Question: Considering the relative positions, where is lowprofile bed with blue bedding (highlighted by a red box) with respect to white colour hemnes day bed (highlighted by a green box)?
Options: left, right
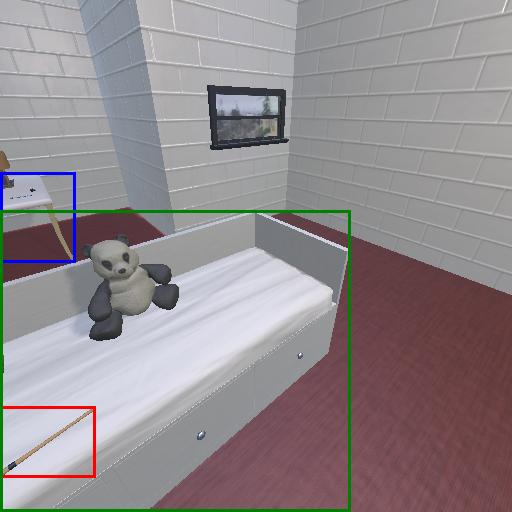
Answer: left